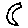
Label: moon